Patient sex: M
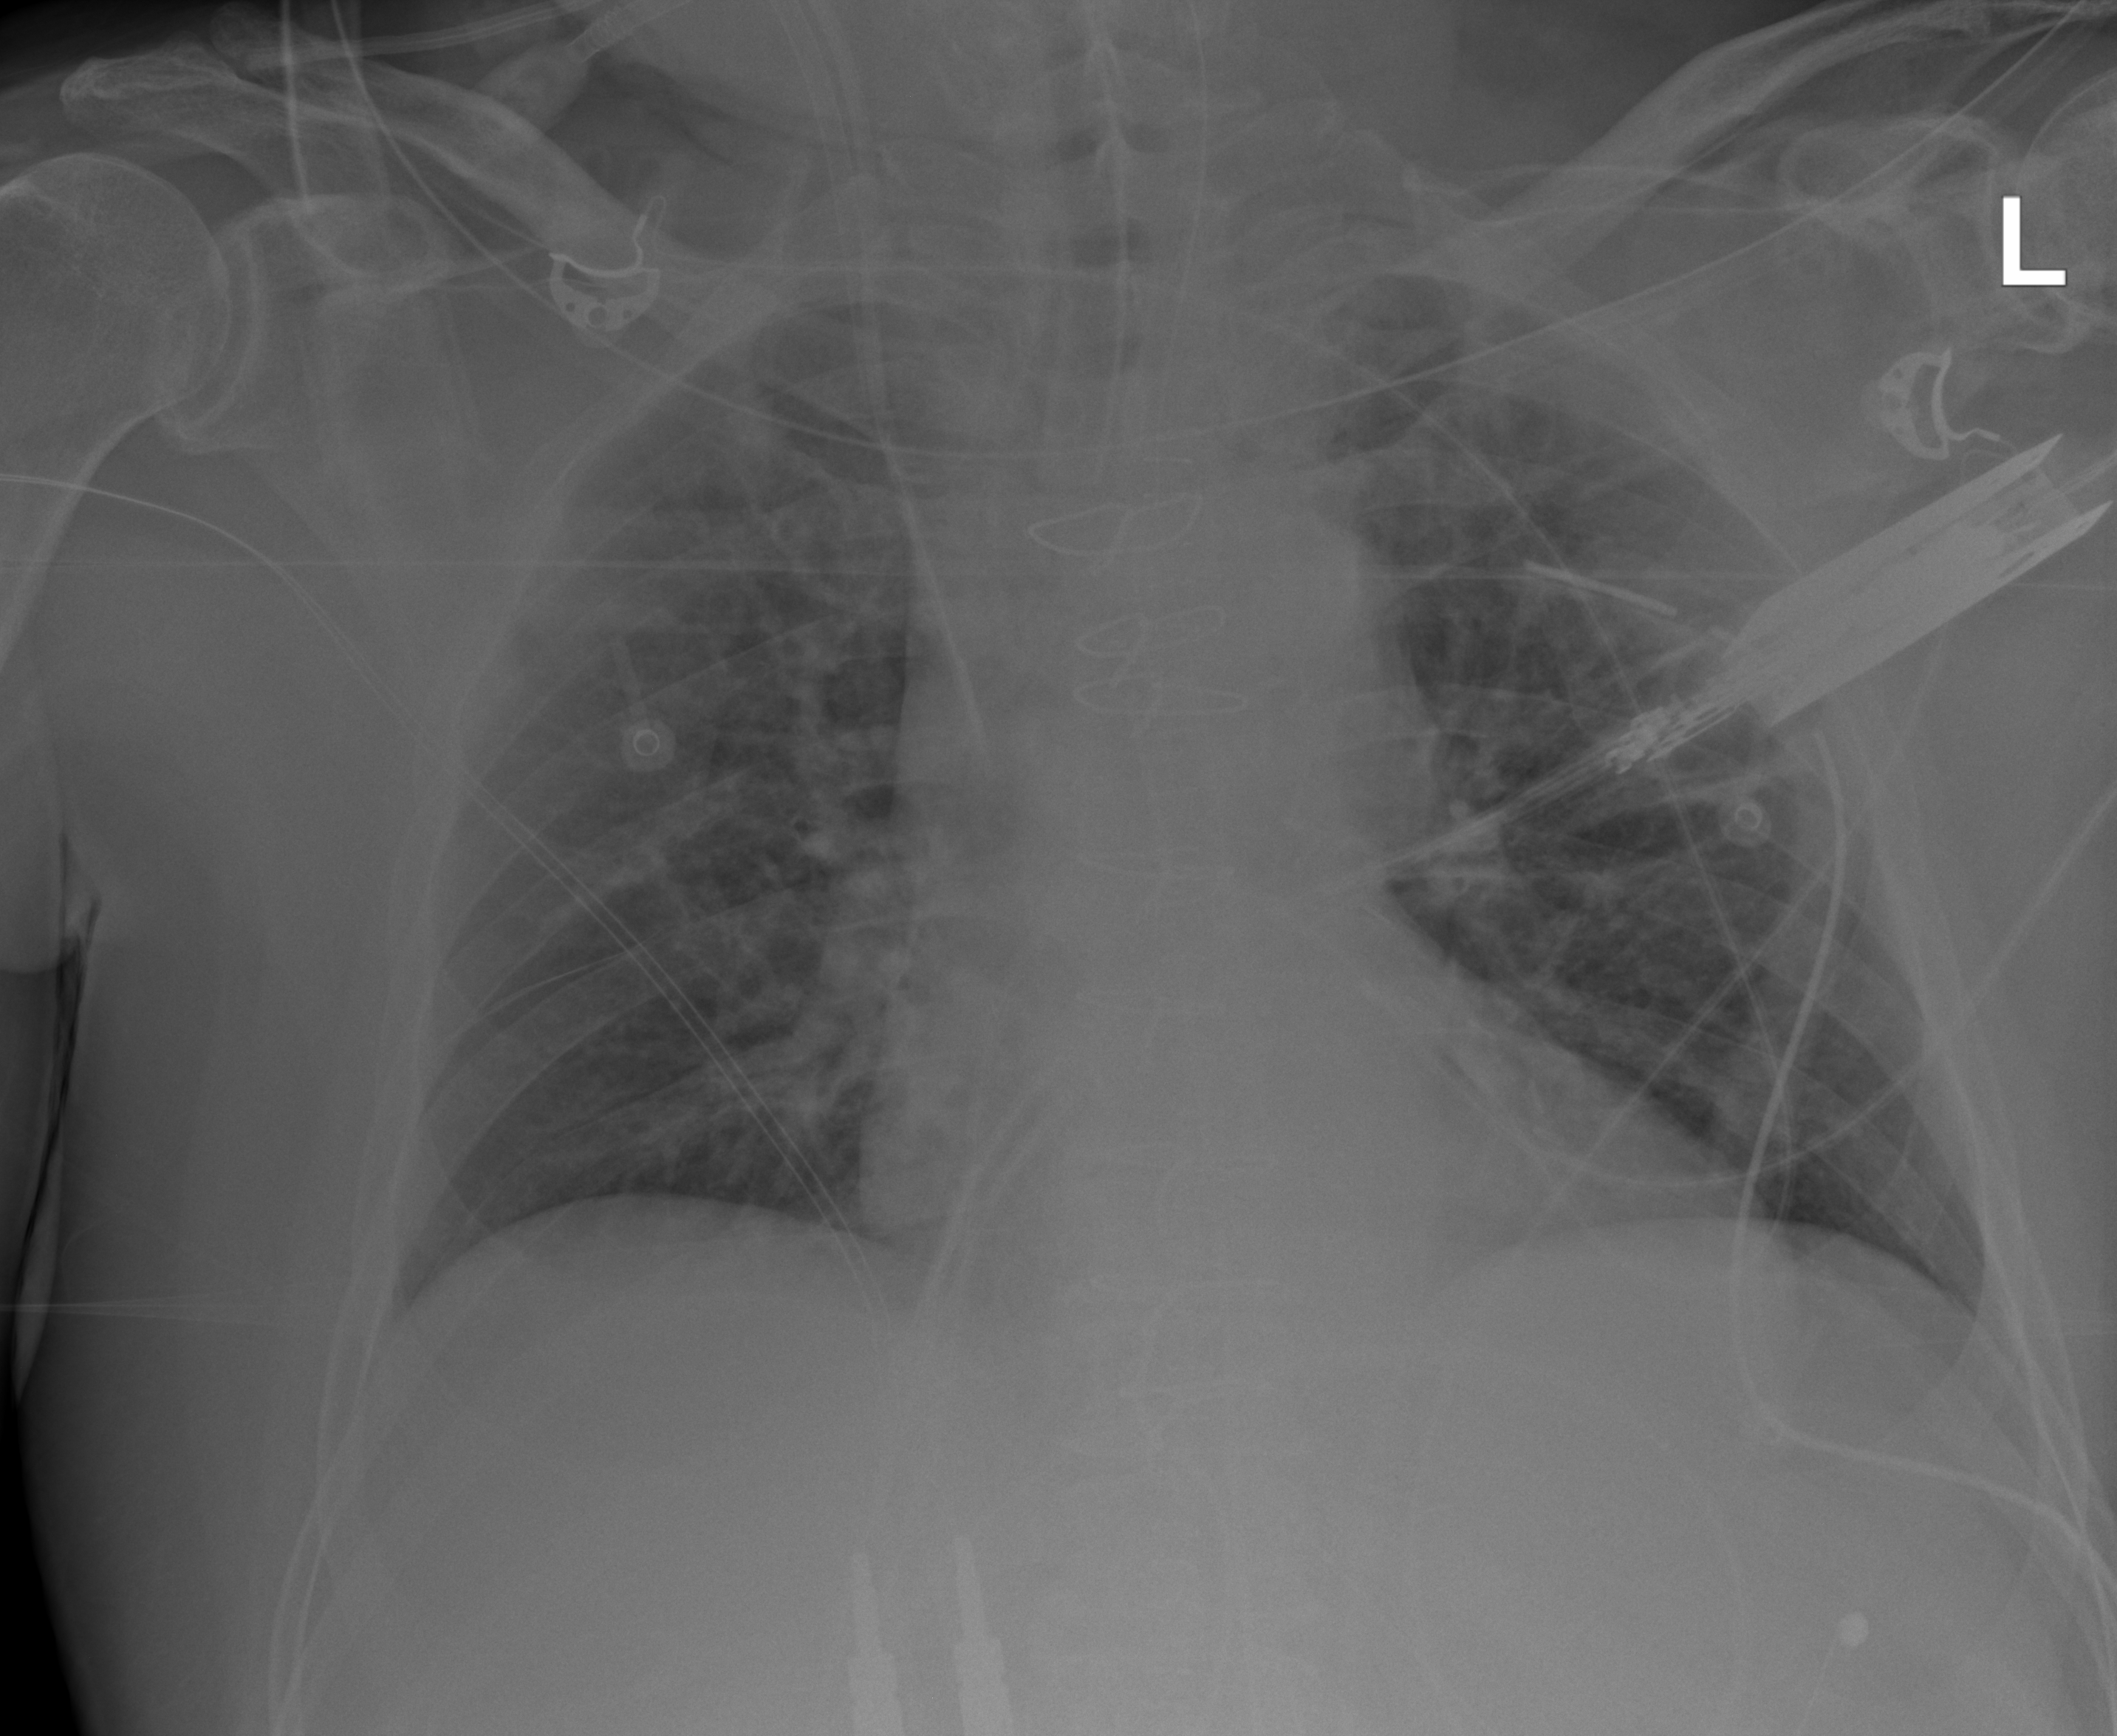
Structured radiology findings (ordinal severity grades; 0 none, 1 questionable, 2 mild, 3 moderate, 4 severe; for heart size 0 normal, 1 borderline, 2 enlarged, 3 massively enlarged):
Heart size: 1
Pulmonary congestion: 2
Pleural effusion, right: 0
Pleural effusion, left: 0
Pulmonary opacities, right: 0
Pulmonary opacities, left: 0
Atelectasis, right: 0
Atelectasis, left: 2